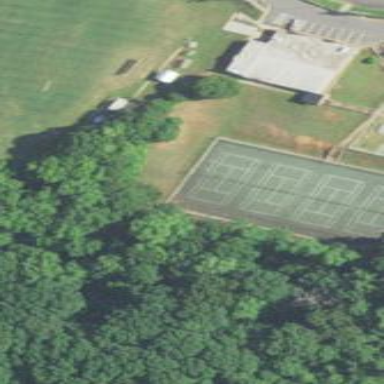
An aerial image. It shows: Tennis court on pitch designated for leisure land.